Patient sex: F
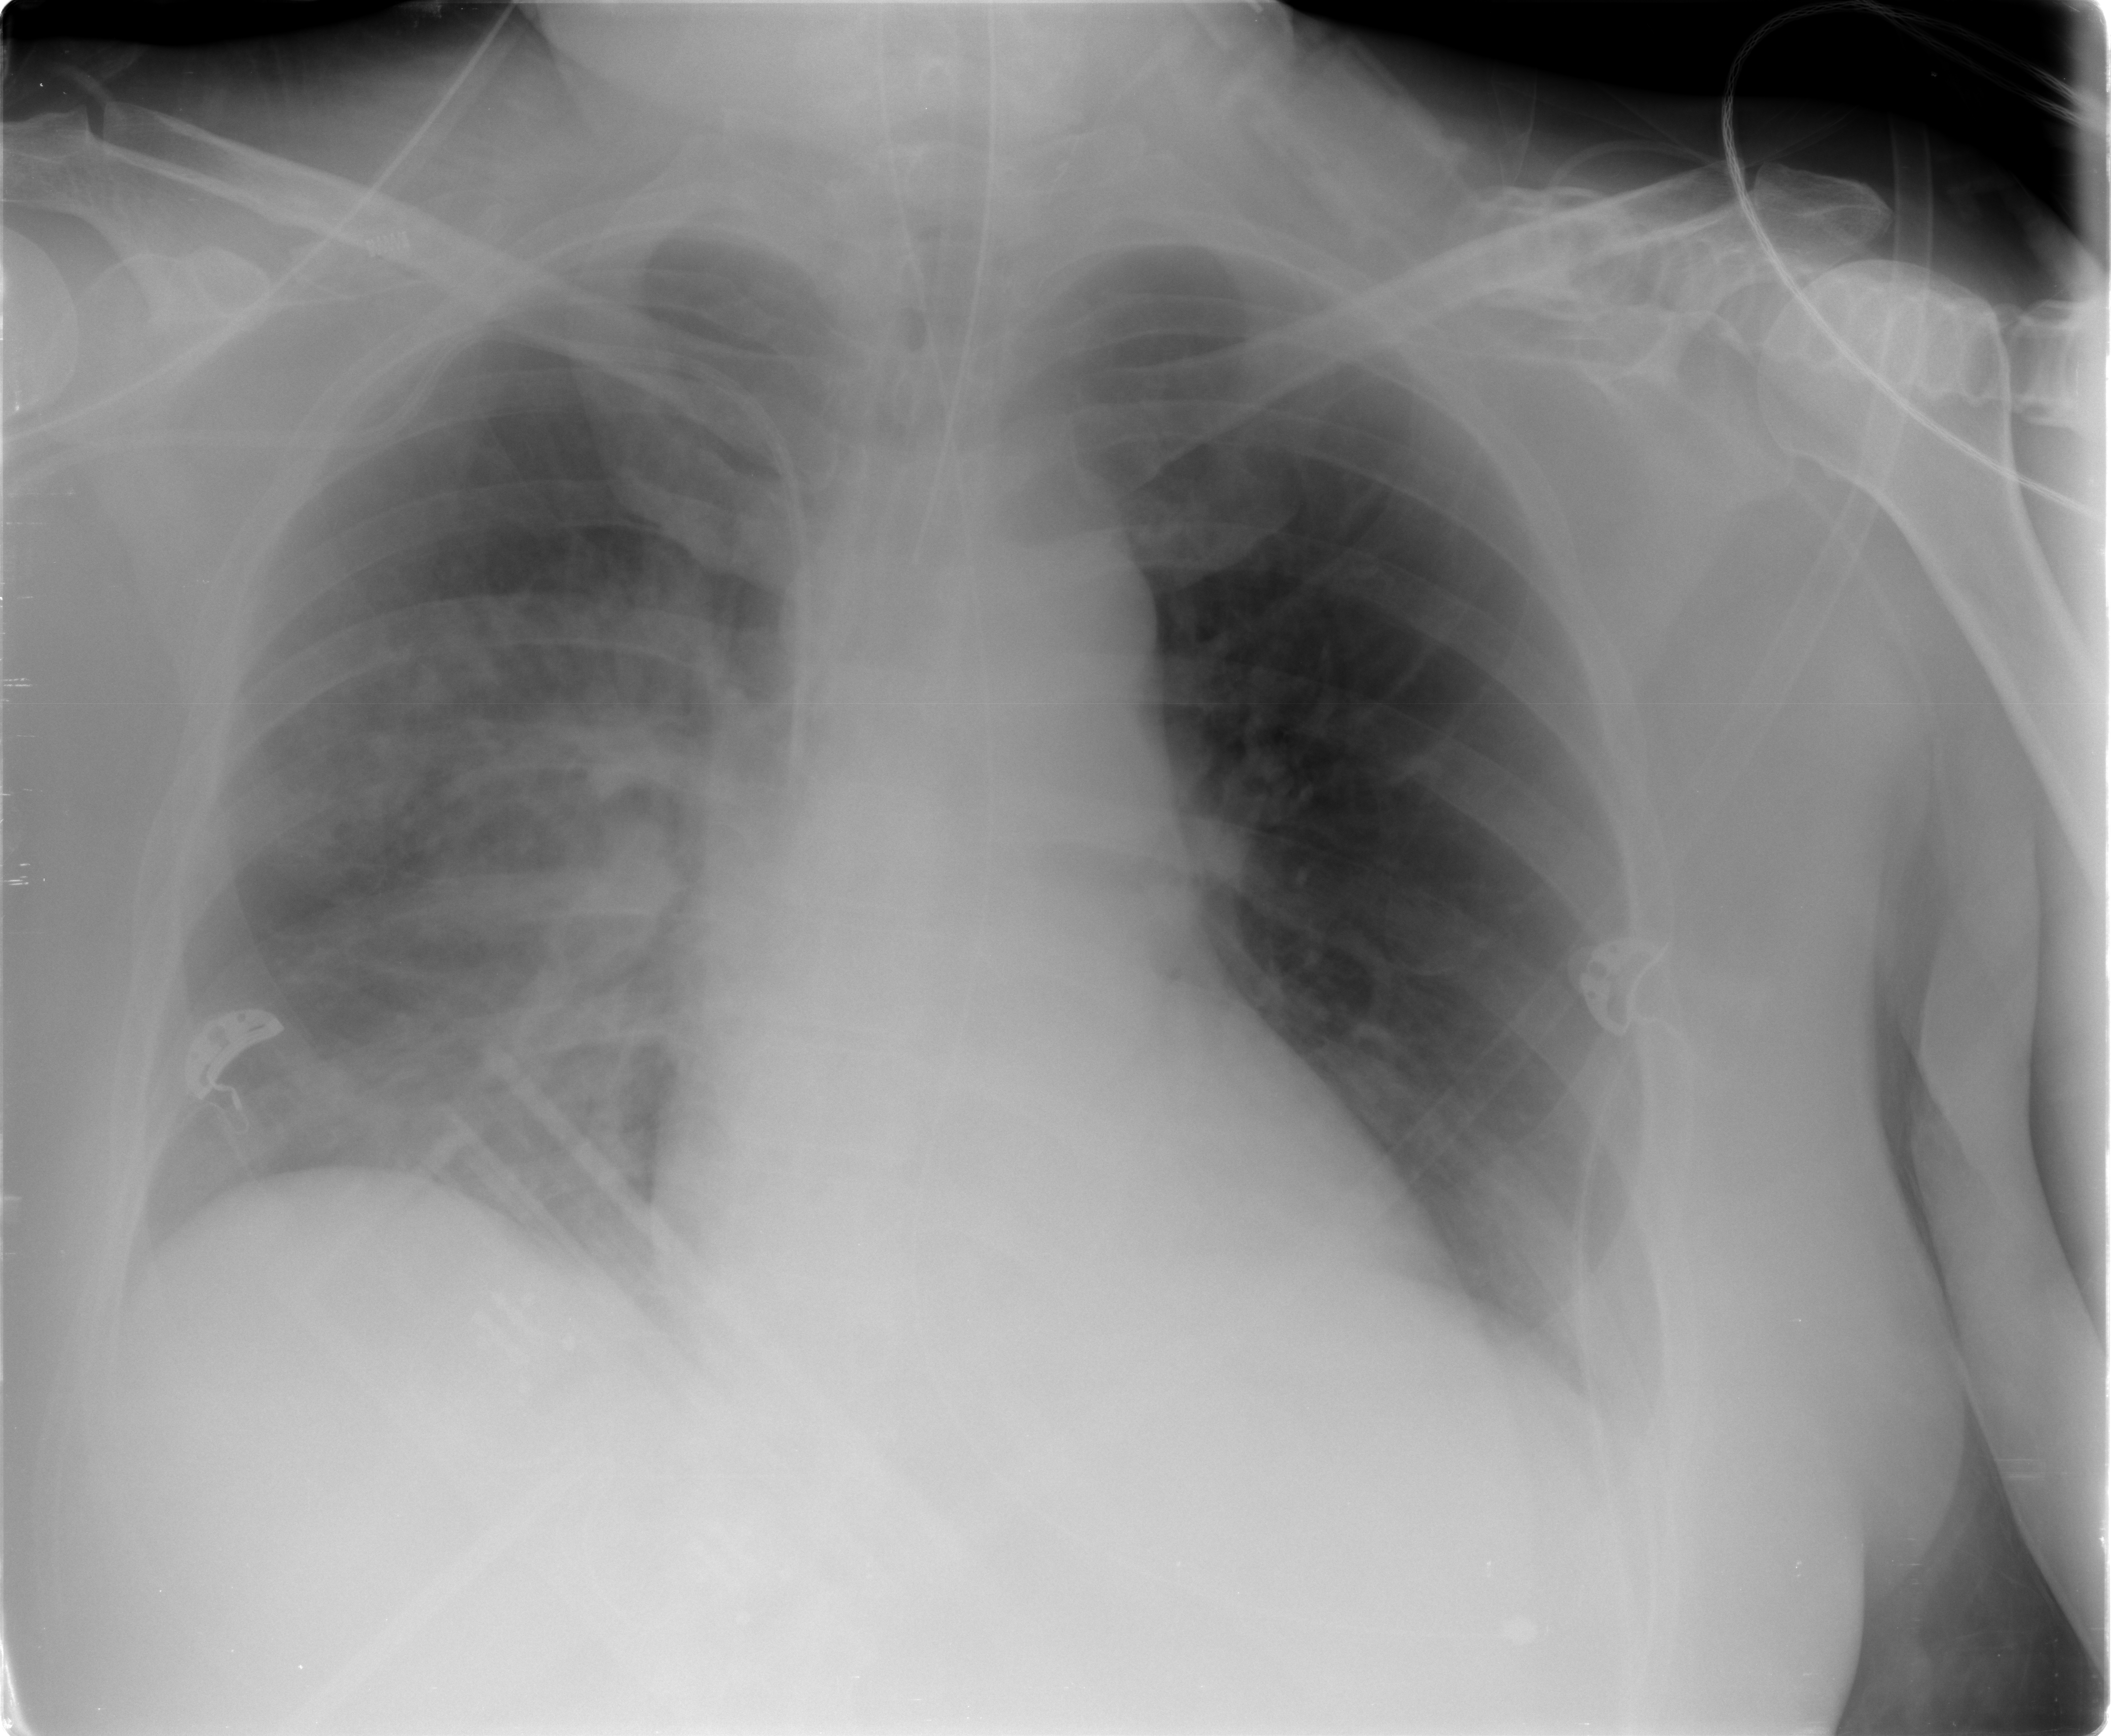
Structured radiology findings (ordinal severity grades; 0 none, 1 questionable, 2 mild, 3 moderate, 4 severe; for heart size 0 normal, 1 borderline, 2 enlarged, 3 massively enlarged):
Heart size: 1
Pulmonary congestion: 0
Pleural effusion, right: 0
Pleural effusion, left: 0
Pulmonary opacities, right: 3
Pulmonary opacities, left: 0
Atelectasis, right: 2
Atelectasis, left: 2